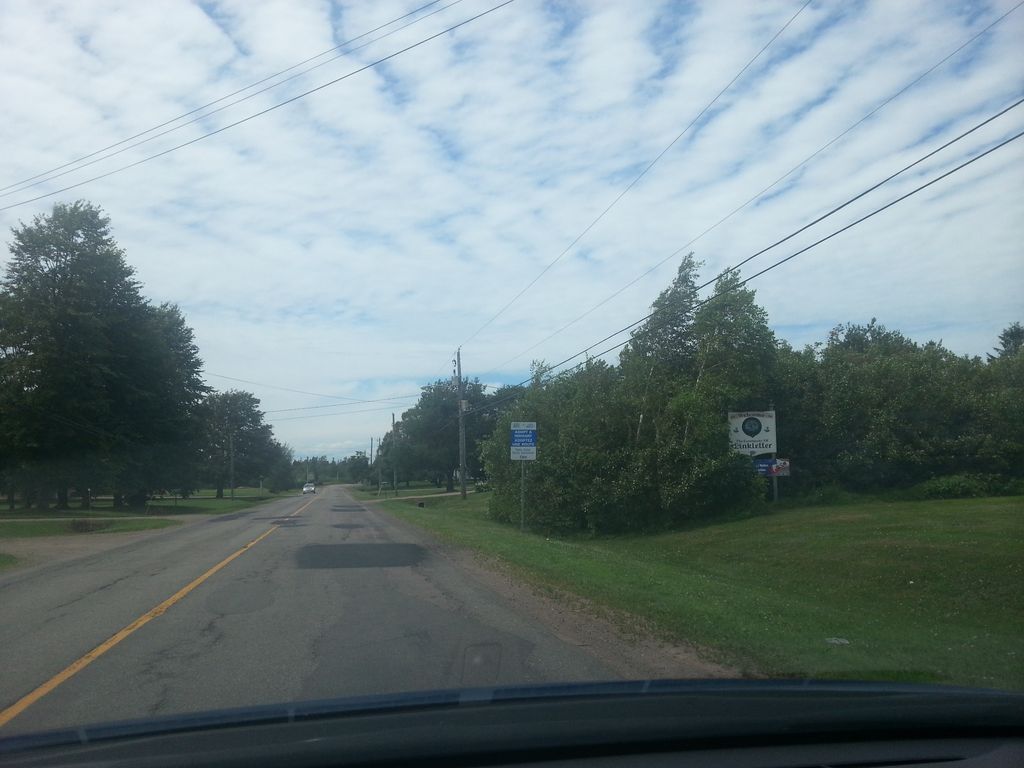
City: charlottetown